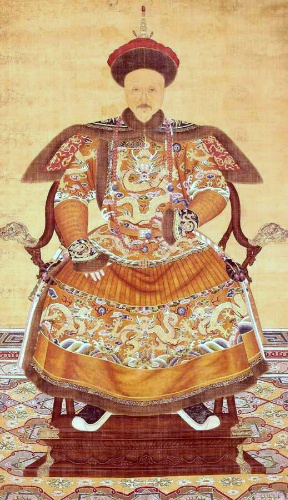
Artist: Unidentified artist
Date: 19th century
Object type: Hanging scroll
Classification: Paintings
Medium: Hanging scroll; ink and color on silk
Culture: China
Period: Qing dynasty (1644–1911)
Dimensions: Image: 71 1/2 × 41 5/8 in. (181.6 × 105.7 cm)
Overall with mounting: 102 1/4 x 47 5/8 in. (259.7 x 121 cm)
Overall with knobs: 8 ft. 6 1/4 in. × 51 3/8 in. (259.7 × 130.5 cm)
Department: Asian Art
Credit line: Rogers Fund, 1942
Accession year: 1942
Repository: Metropolitan Museum of Art, New York, NY
Tags: Emperors|Men|Portraits